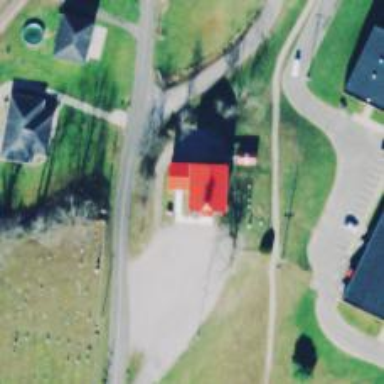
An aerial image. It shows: Place of worship.